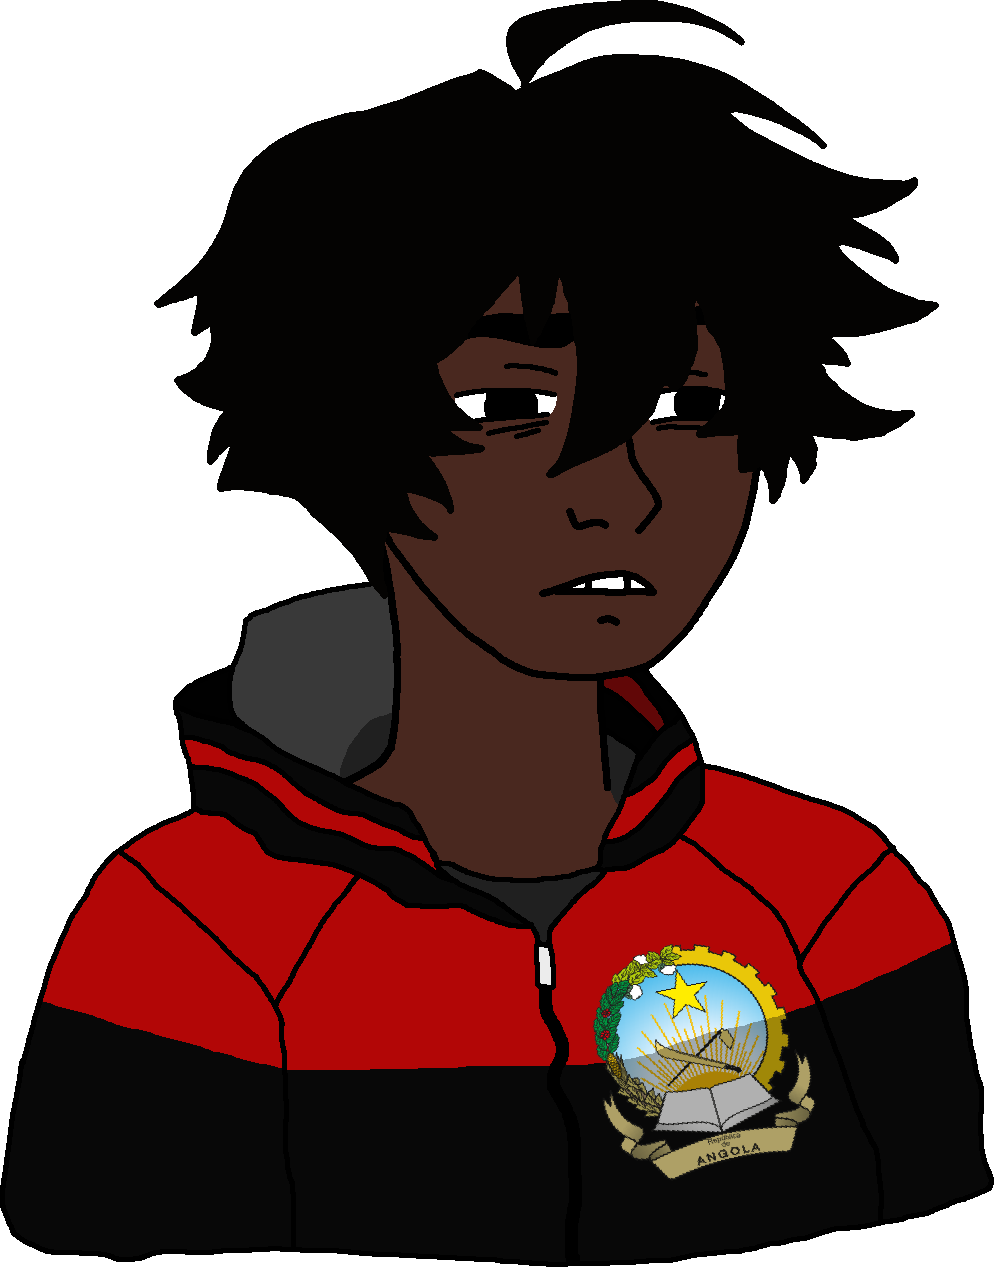
Label: 5_Twinkjak